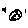
Label: moon